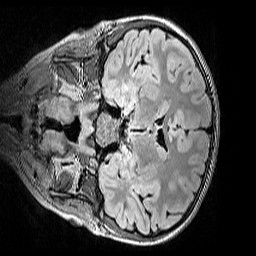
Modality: FLAIR
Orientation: coronal
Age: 11
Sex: female
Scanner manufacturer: siemens
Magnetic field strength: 3 T
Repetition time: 5 s
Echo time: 0.388 s